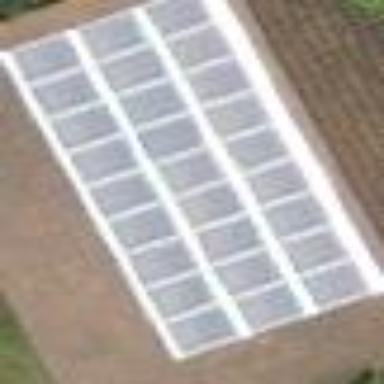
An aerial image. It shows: Solar power generator with photovoltaic panels.